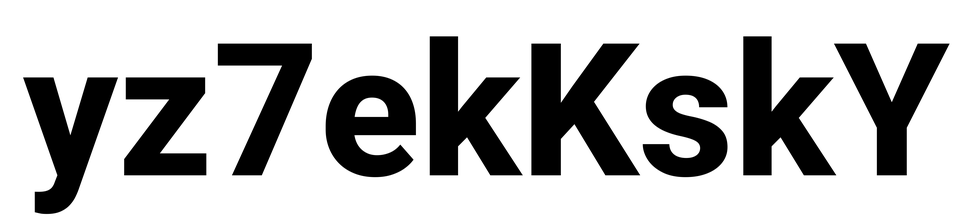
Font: Roboto_ExtraBold